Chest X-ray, PA view. Patient: 52 years old, sex F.
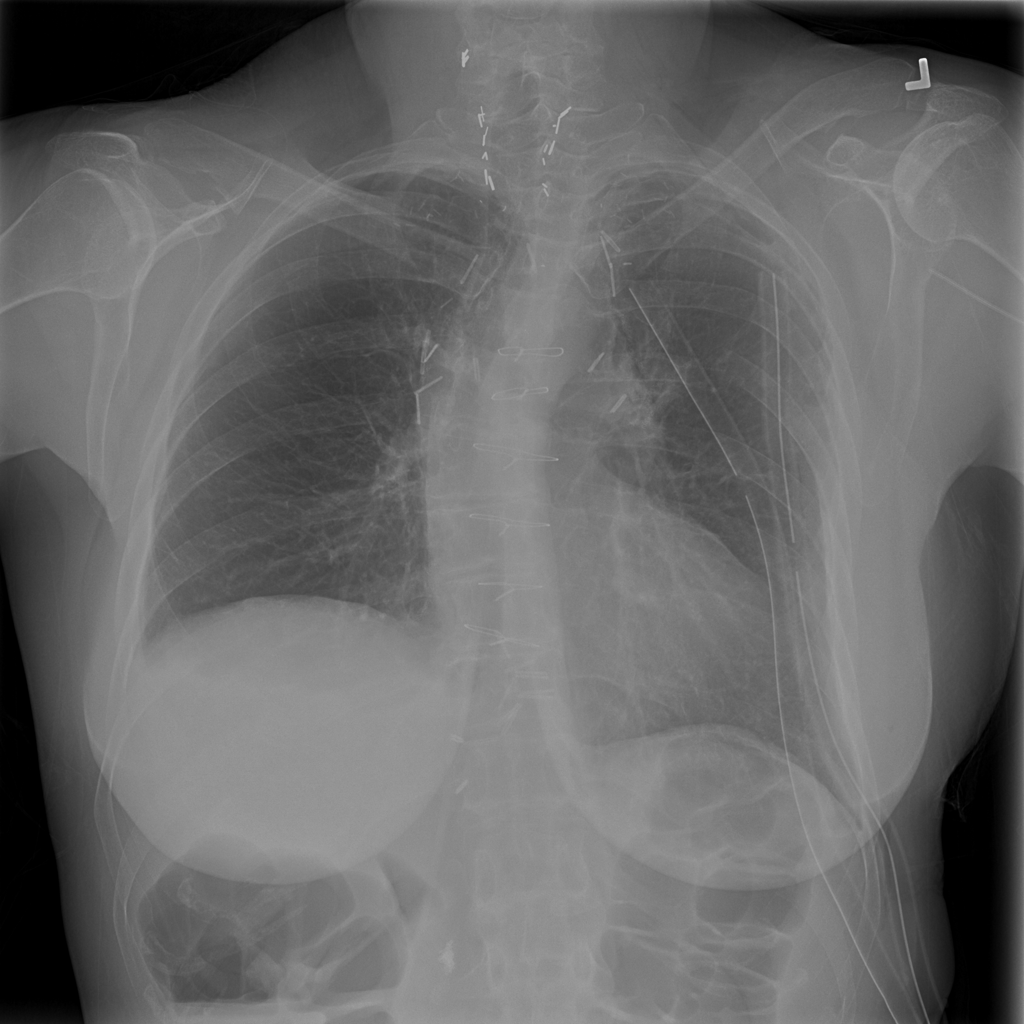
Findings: Pneumothorax